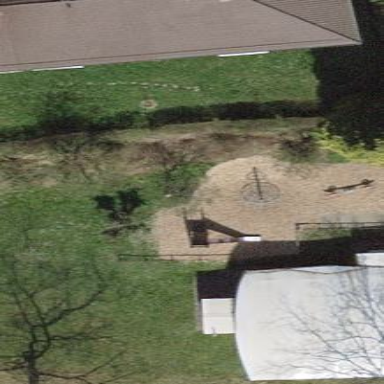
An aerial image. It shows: Playground with playground theme.